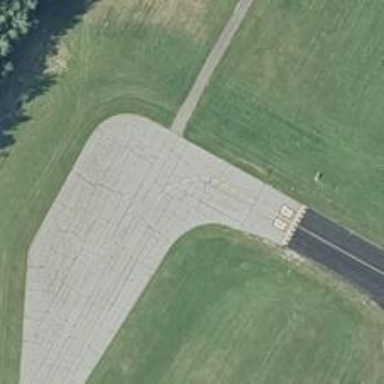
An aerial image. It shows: Image of taxiway at airport.